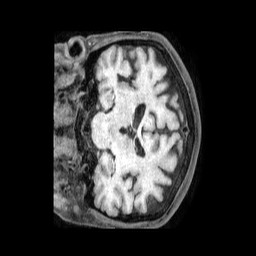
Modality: T1w
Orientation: coronal
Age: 59
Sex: male
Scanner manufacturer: philips
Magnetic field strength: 1.5 T
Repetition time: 0.6 s
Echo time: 0.02898 s